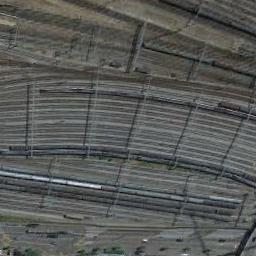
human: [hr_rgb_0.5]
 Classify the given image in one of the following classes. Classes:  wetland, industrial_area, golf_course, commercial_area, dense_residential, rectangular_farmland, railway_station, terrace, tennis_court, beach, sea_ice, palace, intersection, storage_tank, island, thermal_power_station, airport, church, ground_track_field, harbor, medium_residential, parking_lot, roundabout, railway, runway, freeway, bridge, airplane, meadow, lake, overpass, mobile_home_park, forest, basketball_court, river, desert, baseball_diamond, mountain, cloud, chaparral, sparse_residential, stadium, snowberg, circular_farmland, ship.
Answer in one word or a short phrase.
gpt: railway